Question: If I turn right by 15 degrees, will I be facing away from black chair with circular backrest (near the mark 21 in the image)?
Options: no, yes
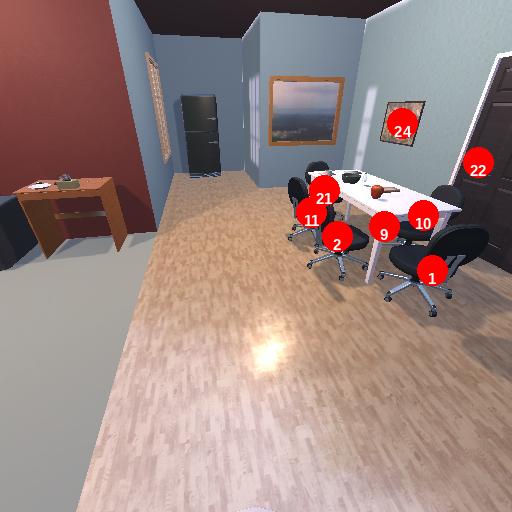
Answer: no